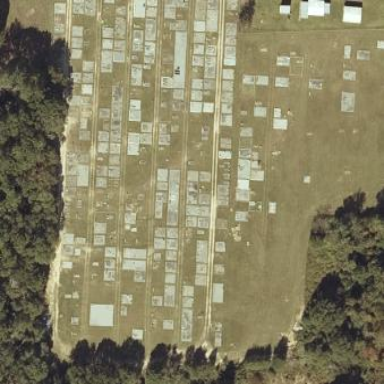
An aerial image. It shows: Cemetery.